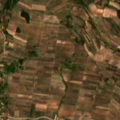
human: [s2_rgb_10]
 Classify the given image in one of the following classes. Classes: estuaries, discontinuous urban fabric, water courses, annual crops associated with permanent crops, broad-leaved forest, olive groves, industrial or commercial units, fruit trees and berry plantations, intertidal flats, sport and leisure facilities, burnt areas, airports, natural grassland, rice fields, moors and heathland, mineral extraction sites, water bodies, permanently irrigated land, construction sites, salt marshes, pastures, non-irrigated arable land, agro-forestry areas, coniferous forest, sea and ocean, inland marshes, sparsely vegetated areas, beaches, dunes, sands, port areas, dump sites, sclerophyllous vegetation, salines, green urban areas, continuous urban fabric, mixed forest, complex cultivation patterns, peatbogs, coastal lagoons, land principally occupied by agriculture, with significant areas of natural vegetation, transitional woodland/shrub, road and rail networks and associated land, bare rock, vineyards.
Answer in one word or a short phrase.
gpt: non-irrigated arable land, pastures, land principally occupied by agriculture, with significant areas of natural vegetation